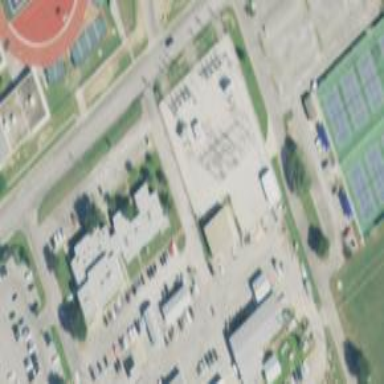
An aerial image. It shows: Outdoor distribution-level power substation enclosed by fence.